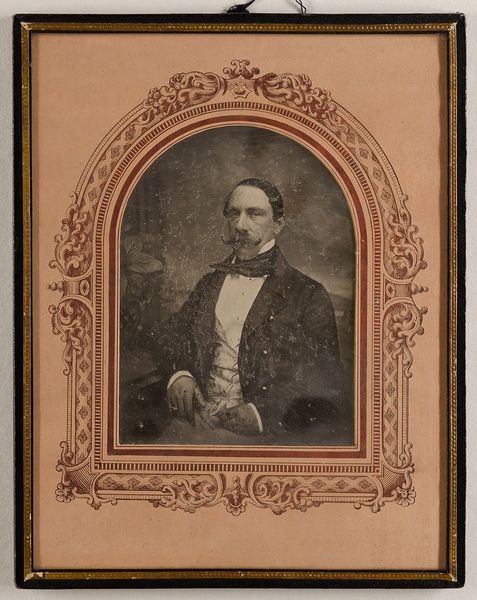
Titel: Unbekannter Mann mit Bart
Künstler: Carl Ferdinand Stelzner
Standort: Hamburg
Institution: Museum für Kunst und Gewerbe Hamburg
Schlagwörter: mann, bart, portrait, figur, foto, fotografie, photographie, photo, lichtbild, daguerreotypie, bildwerke, angewandte und bildende kunst, hessische systematik, porträt, porträtfotografie, porträtphotographie, hüftbild